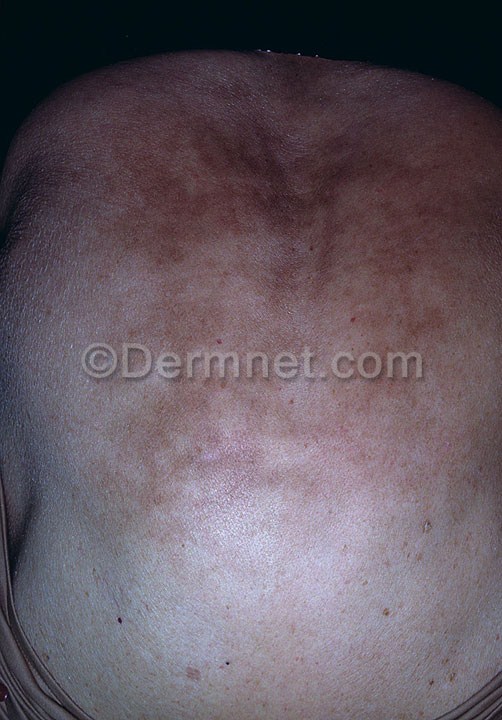
Disease: Light Diseases and Disorders of Pigmentation